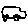
Label: car